Question: I'm trying to learn a bit of VBA, and am hoping someone can explain something for me
I'm running a vlookup in VBA that takes a numeric index and returns the corresponding name from worksheet range. If I pass this index as a Variant the function fails, but if I pass an Integer it succeeds. However, if I change the underlying range data from numeric to alphanumeric (e.g., from 1 to 1a) the Variant argument works.
Why does does vlookup fail when a Variant argument is received and the underlying data is numeric?
I have a worksheet that looks like this:

This lookup function works perfectly
'''
Sub LookupTest()
Dim LookupValue As Integer
Dim ReturnValue As Variant
LookupValue = InputBox("Enter a value to lookup")
Sheets("Sheet1").Activate
ReturnValue = WorksheetFunction.VLookup(LookupValue, Range("A1:B4"), 2, False)
MsgBox (ReturnValue)
End Sub
'''
But this one fails:
'''
Sub LookupTest()
Dim LookupValue As Variant
Dim ReturnValue As Variant
LookupValue = InputBox("Enter a value to lookup")
Sheets("Sheet1").Activate
ReturnValue = WorksheetFunction.VLookup(LookupValue, Range("A1:B4"), 2, False)
MsgBox (ReturnValue)
End Sub
'''
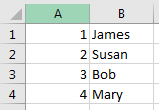
Answer: It's failing because your input box is stuffing text-that-looks-like-a-number into a variant and '"9"' does not equal '9'. A variant can be either text or a number so if it is given text that looks like a number, that is what you get. An integer type var cannot be text-that-looks-like-a-number so VBA's overhead makes the conversion and your first example works.
Two options:
First, you can use application.inputbox which allows you to return a true number, not text.
'''
LookupValue = application.InputBox("Enter a value to lookup", type:=1)
'''
Second, you could take the text that your own inputbox returned and convert it to a true number in the vlookup.
'''
ReturnValue = WorksheetFunction.VLookup(val(LookupValue), Range("A1:B4"), 2, False)
'''